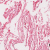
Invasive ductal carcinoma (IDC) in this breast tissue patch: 0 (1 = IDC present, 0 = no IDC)